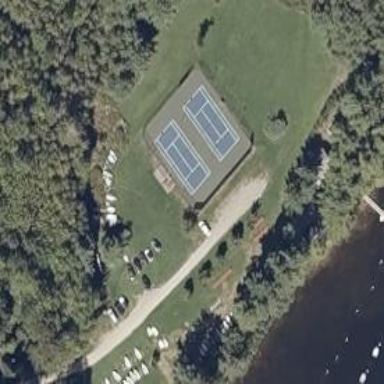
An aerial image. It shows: Tennis court in leisure pitch.